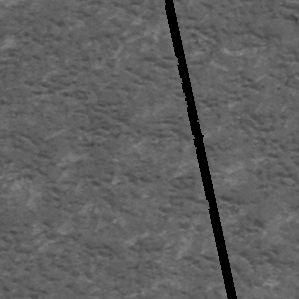
Label: frost